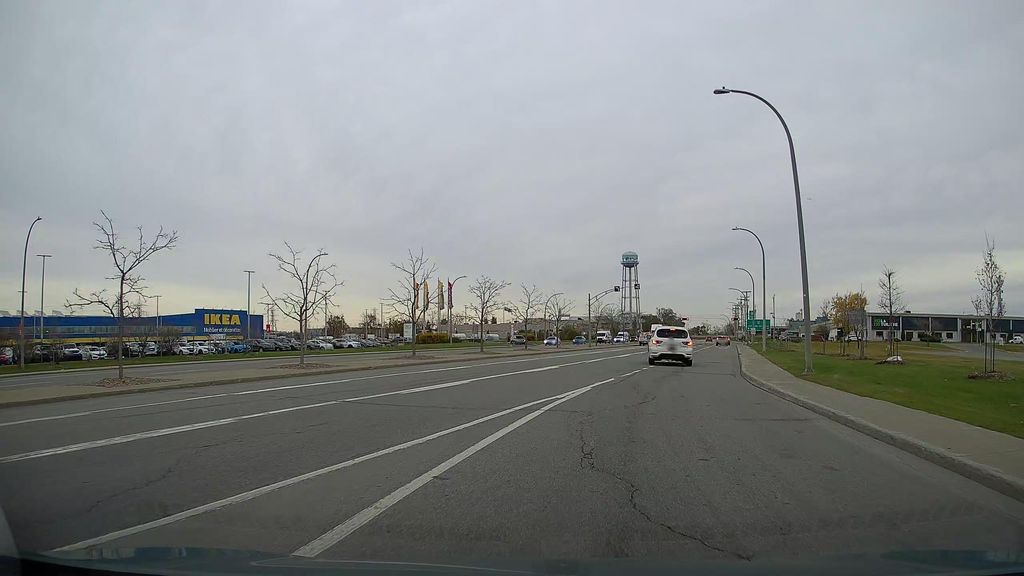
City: montreal